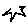
Label: star